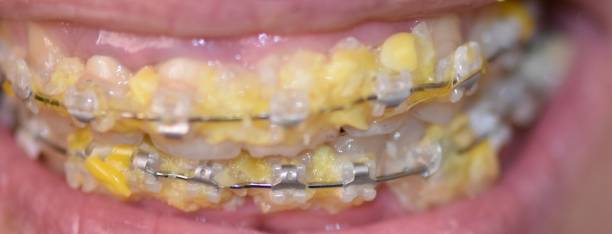
Condition: Calculus